Question: What is the result of this measurement?
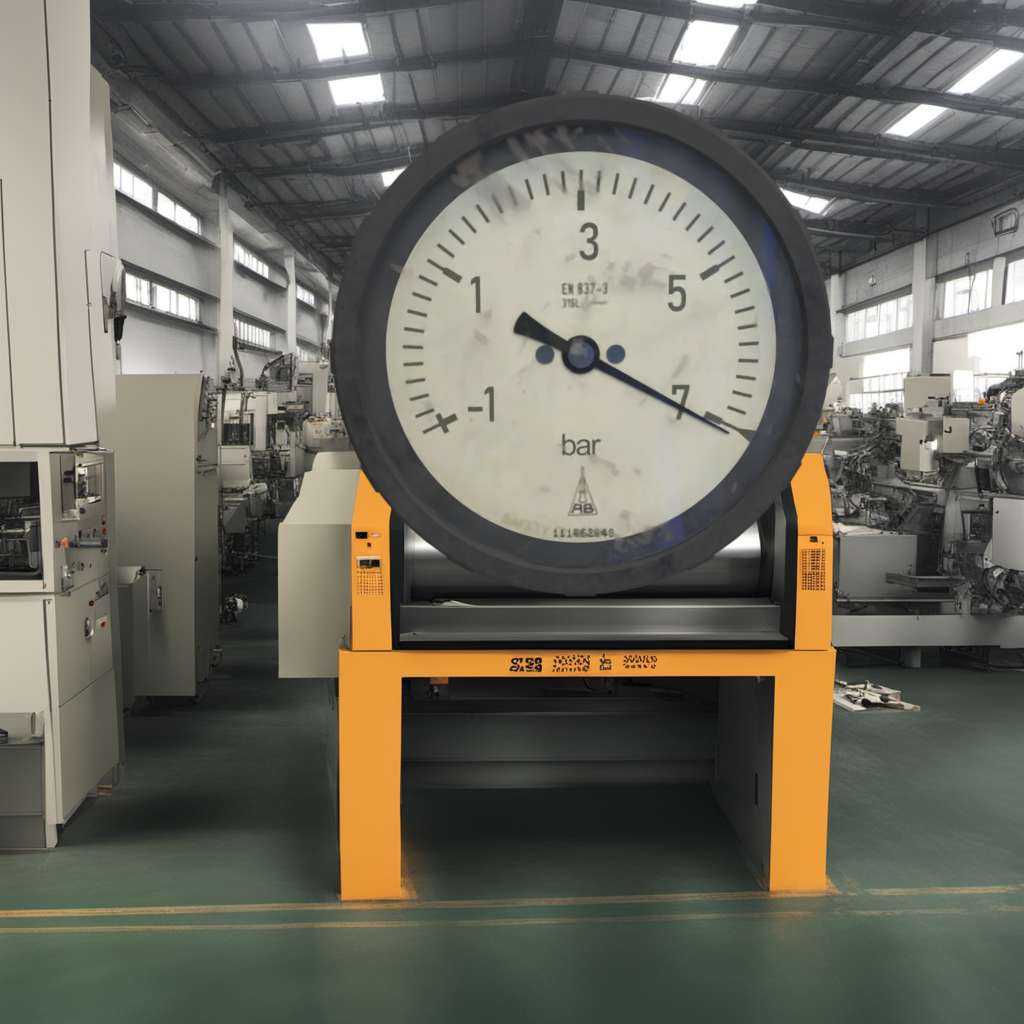
Answer: The result is 7.03
Question: What is the reading range of this measurement?
Answer: The range is from -1 to 7
Question: What is the minimum and maximum value of the measurement shown in the image?
Answer: The minimum value is -1 and the maximum value is 7